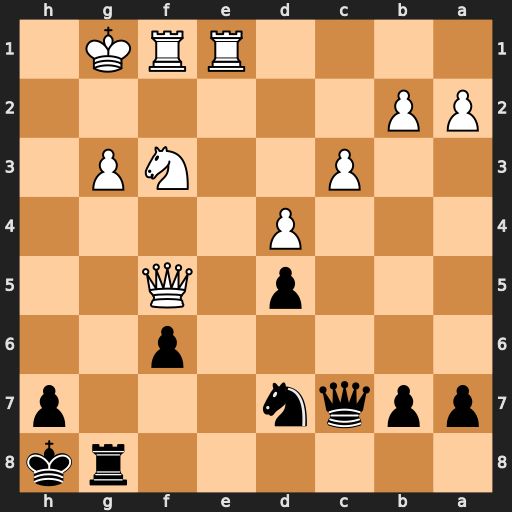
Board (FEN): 6rk/ppqn3p/5p2/3p1Q2/3P4/2P2NP1/PP6/4RRK1
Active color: b
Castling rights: -
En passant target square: -
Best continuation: Qxg3+ Kh1 Qg2#